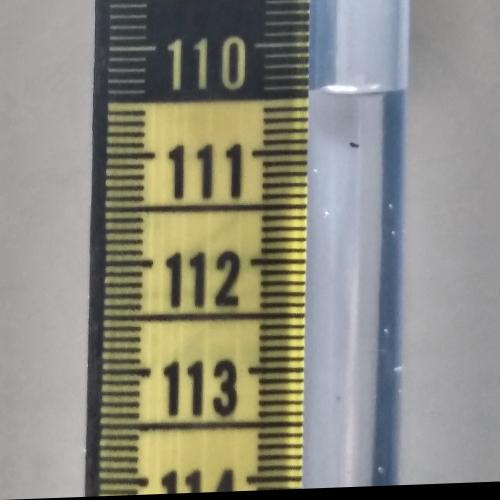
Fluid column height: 110.5 cm